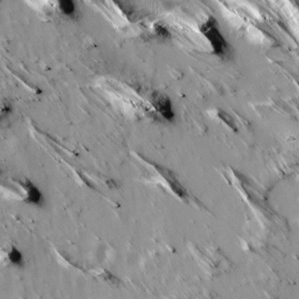
Label: non_frost